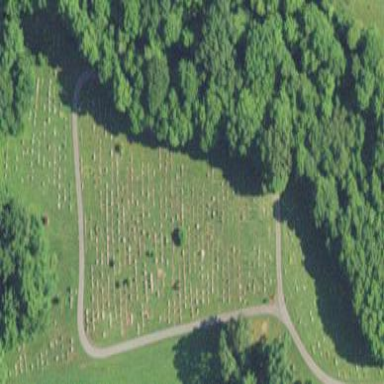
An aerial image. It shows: Cemetery.